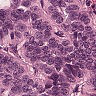
Metastatic tissue present: yes